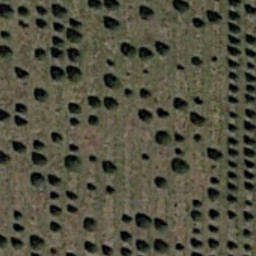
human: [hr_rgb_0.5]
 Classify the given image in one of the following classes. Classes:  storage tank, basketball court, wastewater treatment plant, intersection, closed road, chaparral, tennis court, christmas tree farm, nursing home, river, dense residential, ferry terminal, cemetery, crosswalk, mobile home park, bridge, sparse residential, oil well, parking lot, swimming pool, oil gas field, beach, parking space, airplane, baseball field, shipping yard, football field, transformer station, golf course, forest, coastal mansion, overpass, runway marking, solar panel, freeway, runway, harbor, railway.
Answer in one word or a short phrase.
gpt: christmas tree farm